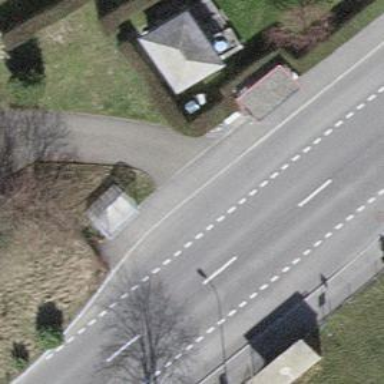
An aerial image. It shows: Bus stop with platform for public transport.